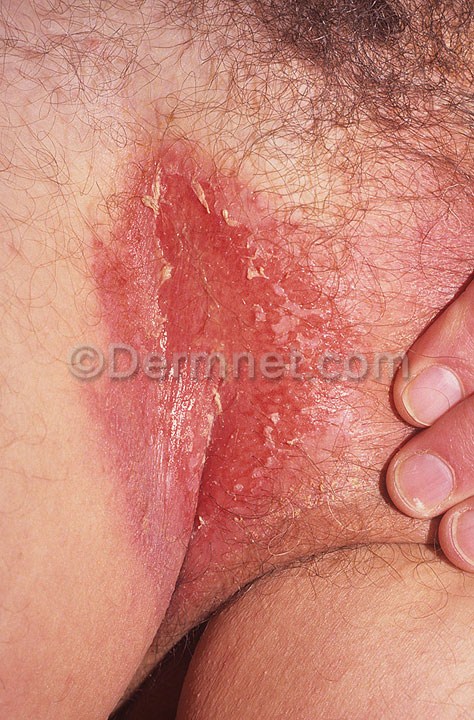
Disease: Tinea Ringworm Candidiasis and other Fungal Infections